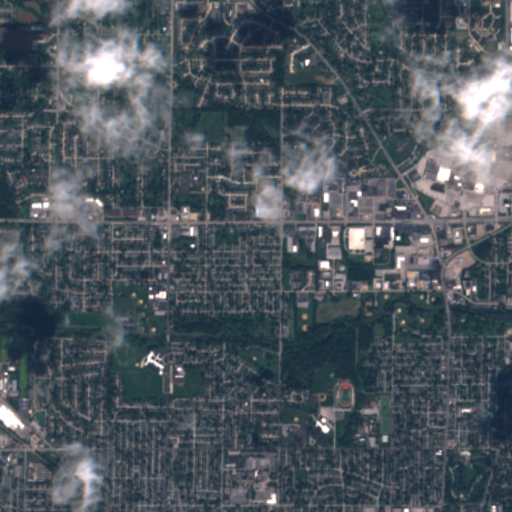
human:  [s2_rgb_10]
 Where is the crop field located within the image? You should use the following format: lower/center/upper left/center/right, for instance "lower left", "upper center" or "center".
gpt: The crop field is located in the left of the image.
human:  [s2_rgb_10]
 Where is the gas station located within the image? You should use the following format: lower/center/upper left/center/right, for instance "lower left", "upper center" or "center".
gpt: The gas station is located in the upper center of the image.
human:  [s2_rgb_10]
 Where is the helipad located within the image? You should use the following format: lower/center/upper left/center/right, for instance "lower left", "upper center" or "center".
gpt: The helipad is located in the lower center of the image.
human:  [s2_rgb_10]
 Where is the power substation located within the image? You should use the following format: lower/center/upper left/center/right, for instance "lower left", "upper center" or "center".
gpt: The power substation is located in the center right of the image.
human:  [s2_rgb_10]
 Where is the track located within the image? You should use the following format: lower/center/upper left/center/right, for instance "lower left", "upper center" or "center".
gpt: The track is located in the lower center of the image.
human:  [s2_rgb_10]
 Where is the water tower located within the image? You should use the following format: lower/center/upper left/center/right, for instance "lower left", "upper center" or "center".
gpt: The water tower is located in the center right of the image.
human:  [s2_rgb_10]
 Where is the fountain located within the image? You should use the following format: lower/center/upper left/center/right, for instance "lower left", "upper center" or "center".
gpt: The fountain is located in the lower right of the image.
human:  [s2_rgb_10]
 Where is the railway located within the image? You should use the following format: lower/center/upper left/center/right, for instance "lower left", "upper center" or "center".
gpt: The railway is located in the lower left of the image.
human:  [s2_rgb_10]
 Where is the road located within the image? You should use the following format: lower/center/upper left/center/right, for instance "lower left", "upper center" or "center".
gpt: There is no road in the image.